Question: I am recently working with SFML libraries and I am trying to do a Space Shooter game from scratch. After some time working on it I get something that works fine but I am facing one issue and I do not know exactly how to proceed, so I hope your wisdom can lead me to a good solution. I will try to explain it the best I can:
Enemies following a path: currently in my game, I have enemies that can follow linear paths doing the following:
'''
float vx = (float)m_wayPoints_v[m_wayPointsIndex_ui8].x - (float)m_pos_v.x;
float vy = (float)m_wayPoints_v[m_wayPointsIndex_ui8].y - (float)m_pos_v.y;
float len = sqrt(vx * vx + vy * vy);
//cout << len << endl;
if (len < 2.0f)
{
// Close enough, entity has arrived
//cout << "Has arrived" << endl;
m_wayPointsIndex_ui8++;
if (m_wayPointsIndex_ui8 >= m_wayPoints_v.size())
{
m_wayPointsIndex_ui8 = 0;
}
}
else
{
vx /= len;
vy /= len;
m_pos_v.x += vx * float(m_moveSpeed_ui16) * time;
m_pos_v.y += vy * float(m_moveSpeed_ui16) * time;
}
'''
*m_wayPoints_v is a vector that basically holds the 2d points to be followed.
Related to this small piece of code, I have to say that is sometimes given me problems because getting closer to the next point becomes difficult as the higher the speed of the enemies is.
Is there any other way to be more accurate on path following independtly of the enemy speed? And also related to path following, if I would like to do an introduction of the enemies before each wave movement pattern starts (doing circles, spirals, ellipses or whatever before reaching the final point), for example:
For example, in the picture below:

The black line is the path I want a spaceship to follow before starting the IA pattern (move from left to right and from right to left) which is the red circle.
Is it done hardcoding all and each of the movements or is there any other better solution?
I hope I made myself clear on this...in case I did not, please let me know and I will give more details. Thank you very much in advance!
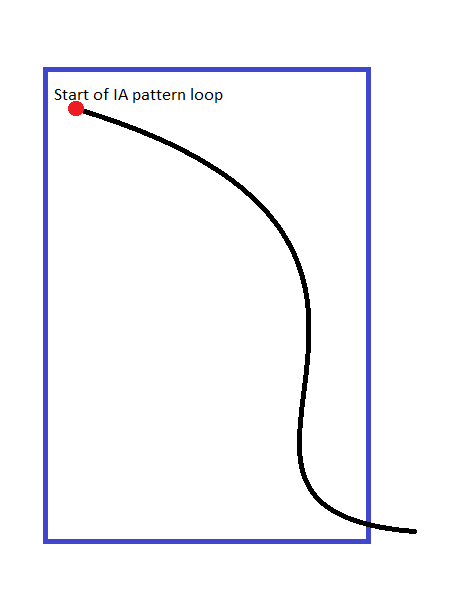
Answer: ## Way points
You need to add some additional information to the way points and the NPC's position in relationship to the way points.
The code snippet (pseudo code) shows how a set of way points can be created as a linked list. Each way point has a link and a distance to the next way point, and the total distance for this way point.
Then each step you just increase the NPC distance on the set of way points. If that distance is greater than the 'totalDistance' at the next way point, follow the link to the 'next'. You can use a while loop to search for the next way point so you will always be at the correct position no matter what your speed.
Once you are at the correct way point its just a matter of calculating the position the NPC is between the current and next way point.
Define a way point
'''
class WayPoint {
public:
WayPoint(float, float);
float x, y, distanceToNext, totalDistance;
WayPoint next;
WayPoint addNext(WayPoint wp);
}
WayPoint::WayPoint(float px, float py) {
x = px; y = py;
distanceToNext = 0.0f;
totalDistance = 0.0f;
}
WayPoint WayPoint::addNext(WayPoint wp) {
next = wp;
distanceToNext = sqrt((next.x - x) * (next.x - x) + (next.y - y) * (next.y - y));
next.totalDistance = totalDistance + distanceToNext;
return wp;
}
'''
Declaring and linking waypoints
'''
WayPoint a(10.0f, 10.0f);
WayPoint b(100.0f, 400.0f);
WayPoint c(200.0f, 100.0f);
a.addNext(b);
b.addNext(c);
'''
NPC follows way pointy path at any speed
'''
WayPoint currentWayPoint = a;
NPC ship;
ship.distance += ship.speed * time;
while (ship.distance > currentWayPoint.next.totalDistance) {
currentWayPoint = currentWayPoint.next;
}
float unitDist = (ship.distance - currentWayPoint.totalDistance) / currentWayPoint.distanceToNext;
// NOTE to smooth the line following use the ease curve. See Bottom of answer
// float unitDist = sigBell((ship.distance - currentWayPoint.totalDistance) / currentWayPoint.distanceToNext);
ship.pos.x = (currentWayPoint.next.x - currentWayPoint.x) * unitDist + currentWayPoint.x;
ship.pos.y = (currentWayPoint.next.y - currentWayPoint.y) * unitDist + currentWayPoint.y;
'''
you can link back to the start but be careful to check when the total distance goes back to zero in the while loop or you will end up in an infinite loop. When you pass zero recalc NPC 'distance' as modulo of last way point 'totalDistance' so you never travel more than one loop of way points to find the next.
eg in while loop if passing last way point
'''
if (currentWayPoint.next.totalDistance == 0.0f) {
ship.distance = mod(ship.distance, currentWayPoint.totalDistance);
}
'''
### Smooth paths
Using the above method you can add additional information to the way points.
For example for each way point add a vector that is 90deg off the path to the next.
'''
// 90 degh CW
offX = -(next.y - y) / distanceToNext; // Yes offX = - y
offY = (next.x - x) / distanceToNext; //
offDist = ?; // how far from the line you want to path to go
'''
Then when you calculate the 'unitDist' along the line between to way points you can use that unit dist to smoothly interpolate the offset
'''
float unitDist = (ship.distance - currentWayPoint.totalDistance) / currentWayPoint.distanceToNext;
// very basic ease in and ease out or use sigBell curve
float unitOffset = unitDist < 0.5f ? (unitDist * 2.0f) * (unitDist * 2.0f) : sqrt((unitDist - 0.5f) * 2.0f);
float x = currentWayPoint.offX * currentWayPoint.offDist * unitOffset;
float y = currentWayPoint.offY * currentWayPoint.offDist * unitOffset;
ship.pos.x = (currentWayPoint.next.x - currentWayPoint.x) * unitDist + currentWayPoint.x + x;
ship.pos.y = (currentWayPoint.next.y - currentWayPoint.y) * unitDist + currentWayPoint.y + y;
'''
Now if you add 3 way points with the first 'offDist' a positive distance and the second a negative 'offDist' you will get a path that does smooth curves as you show in the image.
that the actual speed of the NPC will change over each way point. The maths to get a constant speed using this method is too heavy to be worth the effort as for small offsets no one will notice. If your offset are too large then rethink your way point layout
The above method is a modification of a quadratic bezier curve where the control point is defined as an offset from center between end points
### Sigmoid curve
You don't need to add the offsets as you can get some (limited) smoothing along the path by manipulating the 'unitDist' value (See comment in first snippet)
Use the following to function convert unit values into a bell like curve 'sigBell' and a standard ease out in curve. Use argument 'power' to control the slopes of the curves.
'''
float sigmoid(float unit, float power) { // power should be > 0. power 1 is straight line 2 is ease out ease in 0.5 is ease to center ease from center
float u = unit <= 0.0f ? 0.0f : (unit >= 1.0f ? 1.0f: unit); // clamp as float errors will show
float p = pow(u, power);
return p / (p + pow(1.0f - u, power));
}
float sigBell(float unit, float power) {
float u = unit < 0.5f ? unit * 2.0f : 1.0f - (unit - 0.5f) * 2.0f;
return sigmoid(u, power);
}
'''